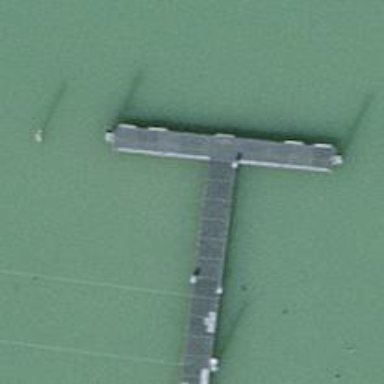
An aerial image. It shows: Man-made pier.